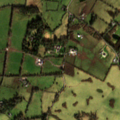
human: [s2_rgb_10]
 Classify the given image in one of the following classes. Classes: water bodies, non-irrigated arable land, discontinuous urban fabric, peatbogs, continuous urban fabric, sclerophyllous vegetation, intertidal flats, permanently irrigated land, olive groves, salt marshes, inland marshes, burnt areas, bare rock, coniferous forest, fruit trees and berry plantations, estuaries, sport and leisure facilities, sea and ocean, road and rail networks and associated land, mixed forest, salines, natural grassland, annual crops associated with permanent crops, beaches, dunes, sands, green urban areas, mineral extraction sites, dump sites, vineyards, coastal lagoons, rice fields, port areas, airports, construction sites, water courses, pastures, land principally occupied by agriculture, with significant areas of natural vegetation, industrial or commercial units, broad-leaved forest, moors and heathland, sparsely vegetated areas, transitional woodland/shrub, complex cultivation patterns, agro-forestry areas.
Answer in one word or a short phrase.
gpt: pastures